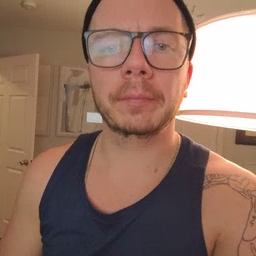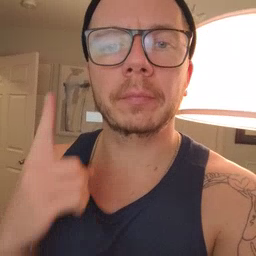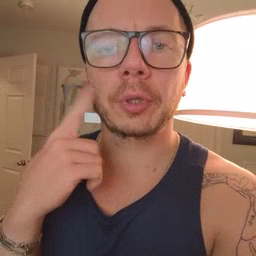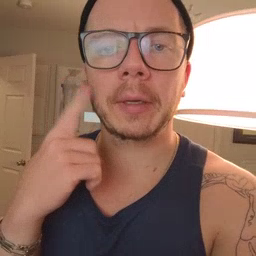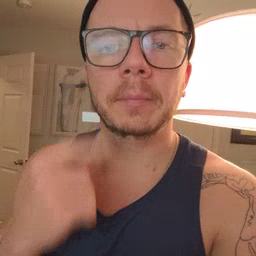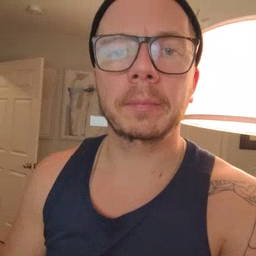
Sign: cheek